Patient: sex F, age 58
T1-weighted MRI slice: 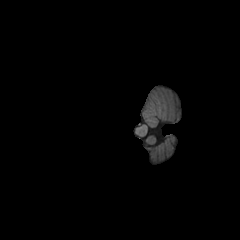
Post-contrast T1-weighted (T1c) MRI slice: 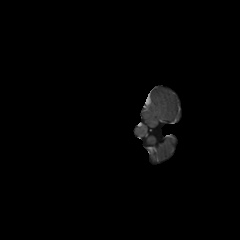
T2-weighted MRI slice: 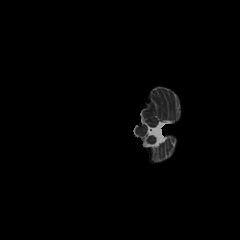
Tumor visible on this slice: no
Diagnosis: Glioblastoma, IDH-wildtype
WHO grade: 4